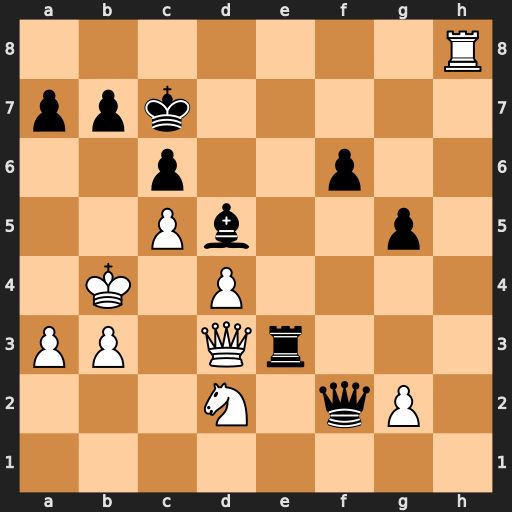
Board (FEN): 7R/ppk5/2p2p2/2Pb2p1/1K1P4/PP1Qr3/3N1qP1/8
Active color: w
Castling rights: -
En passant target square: -
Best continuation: Qh7+ Bf7 Qxf7+ Re7 Qxe7#